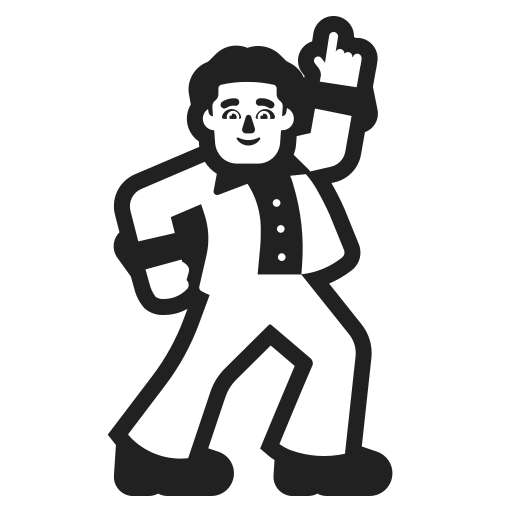
man dancing high contrast default